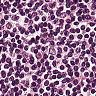
Metastatic tissue present: no